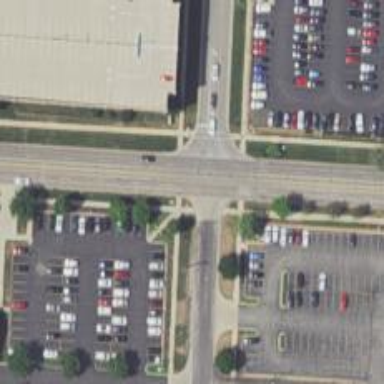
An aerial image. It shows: Asphalt footway with uncontrolled crossing marked by lines.